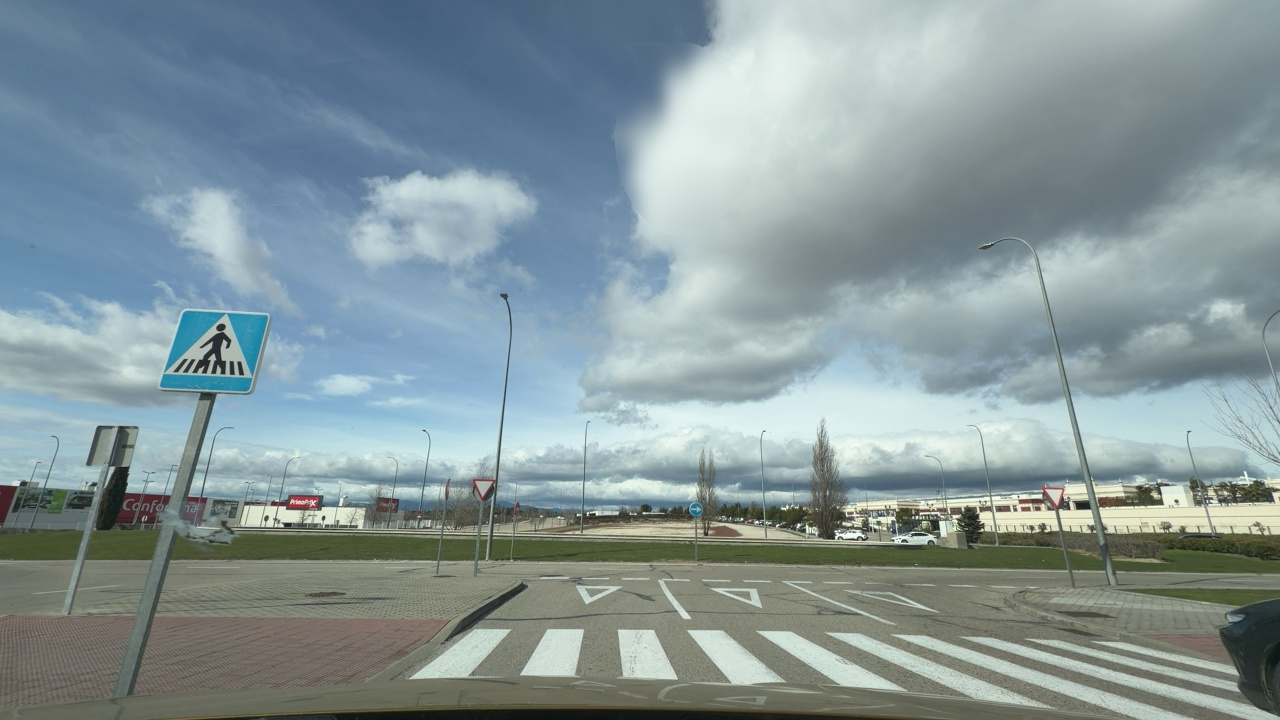
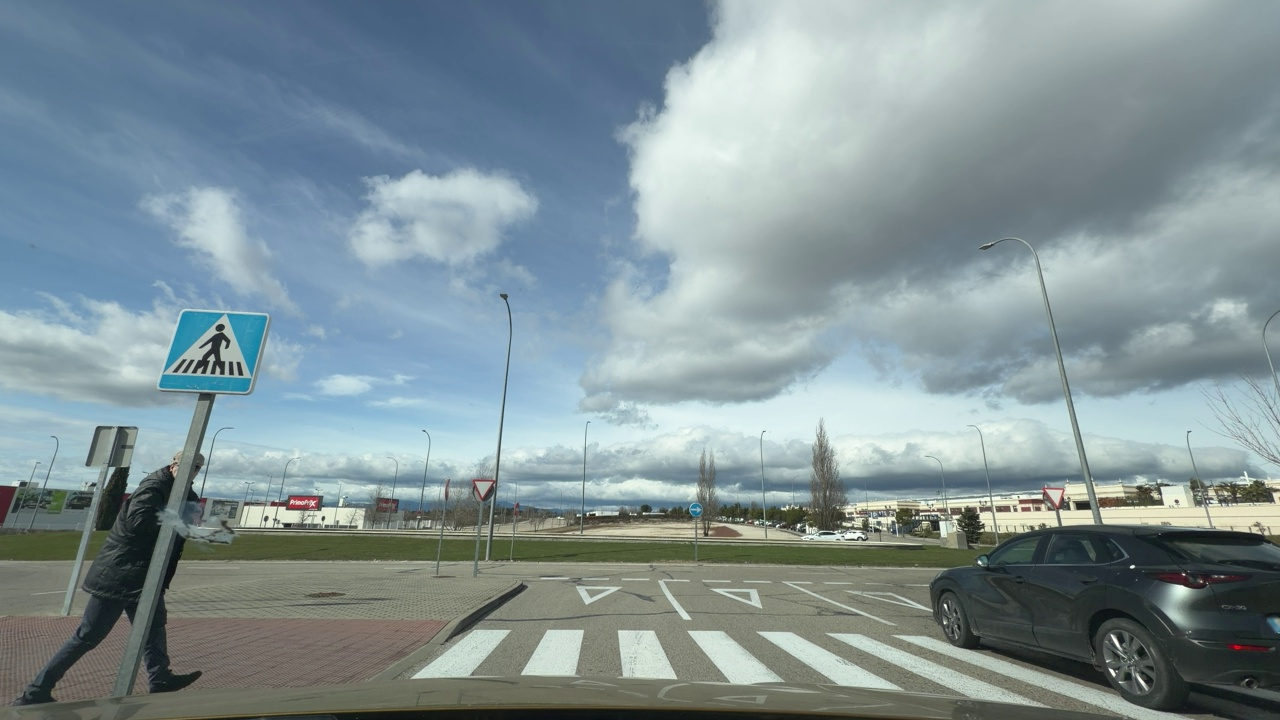
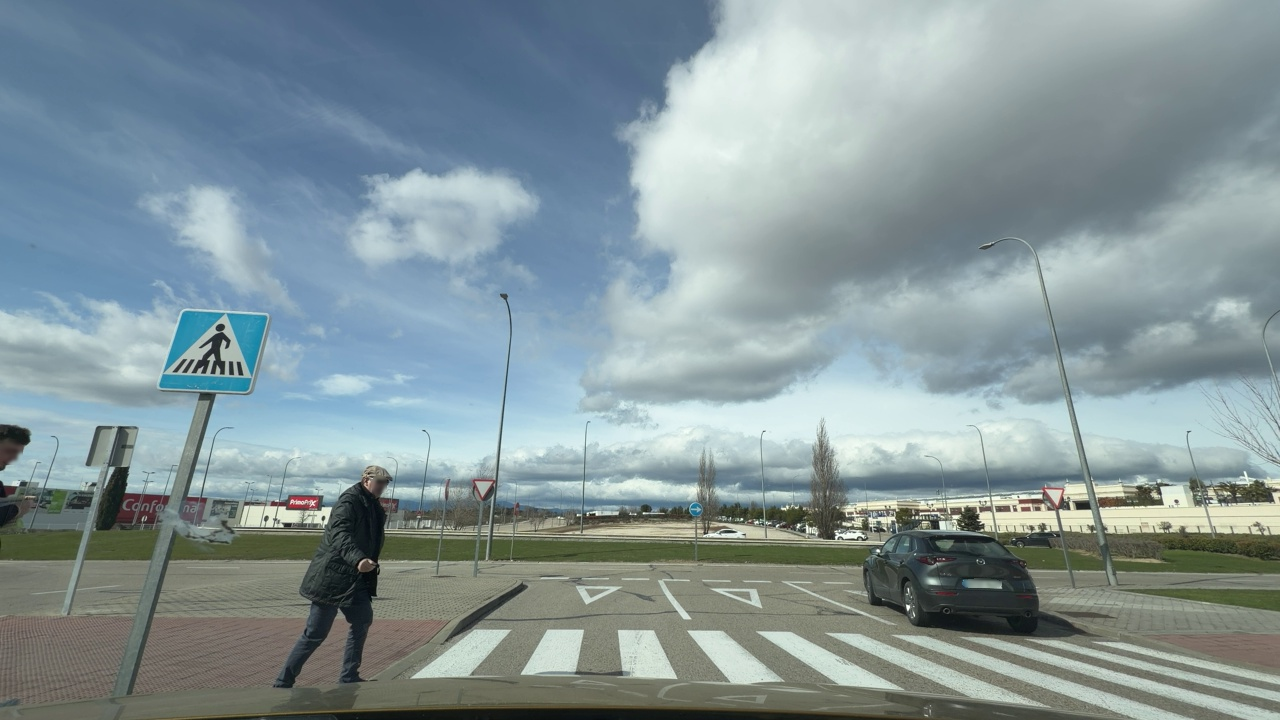
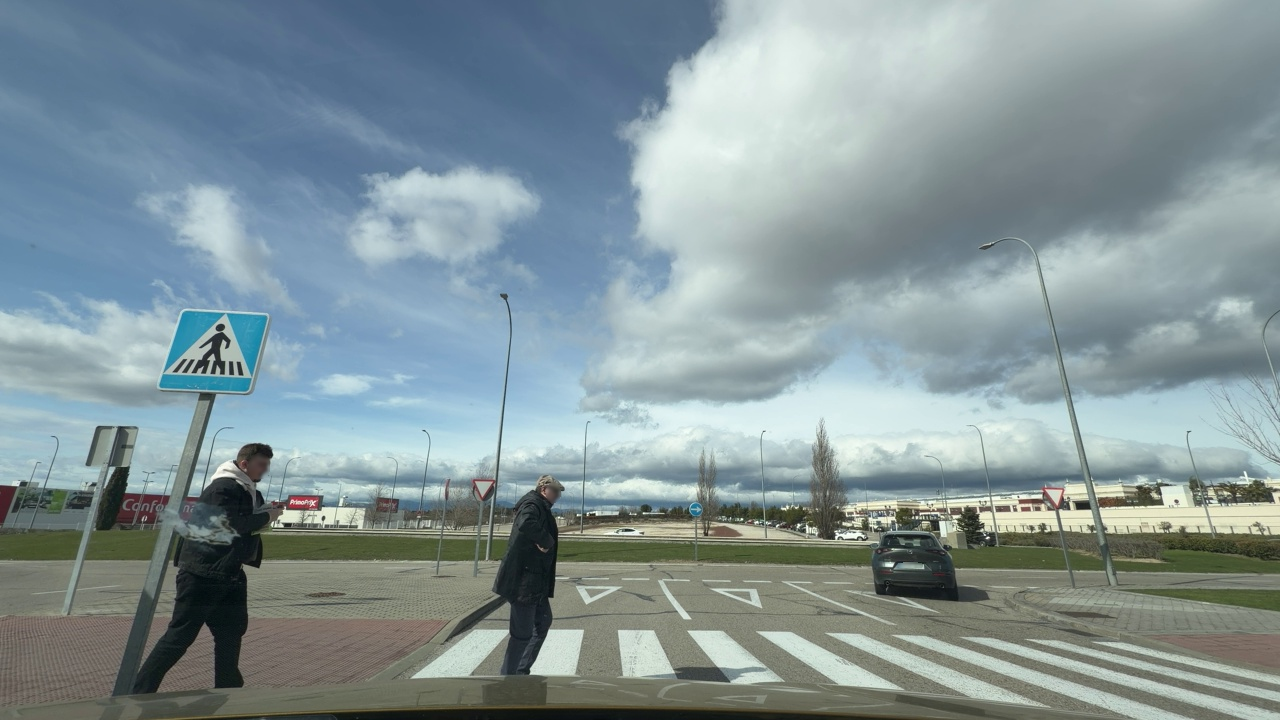
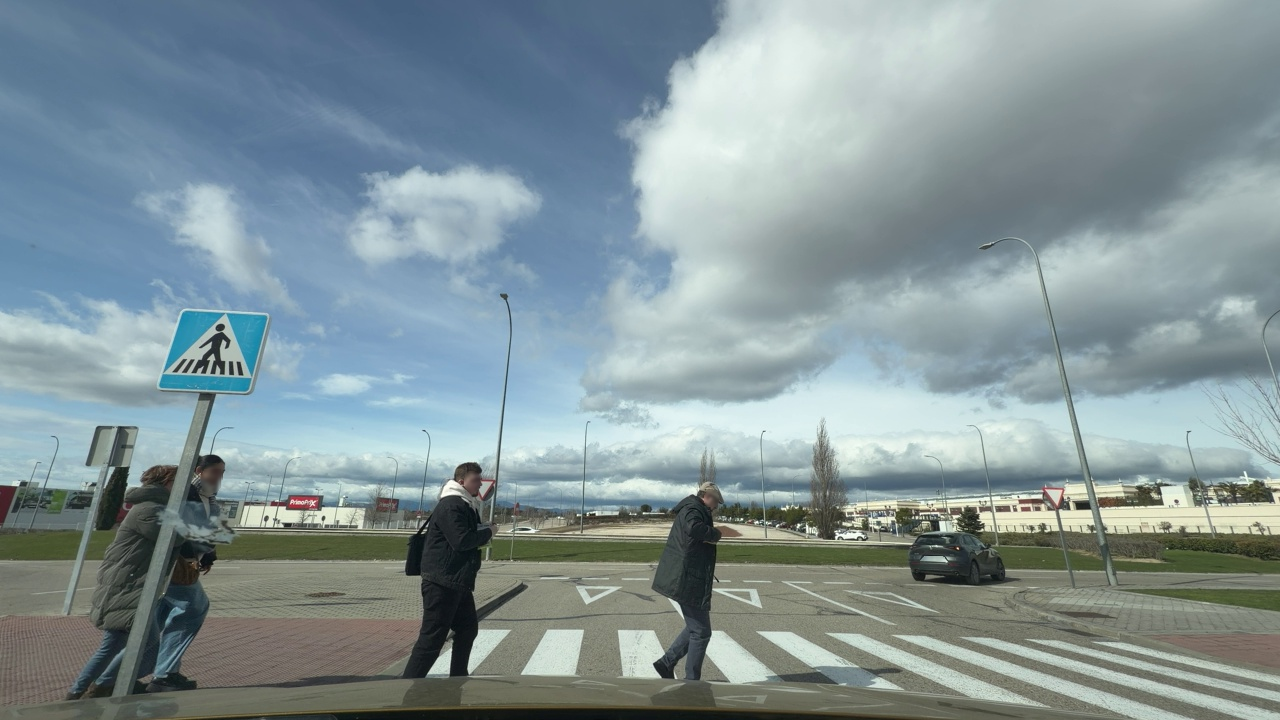
Situation: Crossing object
Question: Is there any discontinuity in the ego lane ahead?
Answer: No
Reasoning: There is ahead a roundabout so no discontinuity is observed ahead of the ego vehicle

Situation: Crossing object
Question: Is any vehicle or pedestrian crossing the path of the ego vehicle from a different direction?
Answer: Yes
Reasoning: There are 2 people crossing in perpendicular direction of the ego vehicle from the left

Situation: Crossing object
Question: Is there a vehicle ahead in the ego lane traveling in the same direction as the ego vehicle?
Answer: Yes
Reasoning: There is a dark car travelling in the right lane in the same direction of the ego car

Situation: Crossing object
Question: Is there any crossing object in the ego lane ahead?
Answer: Yes
Reasoning: There are 2 peoplpe crossing in the ego lane ahead of ego car